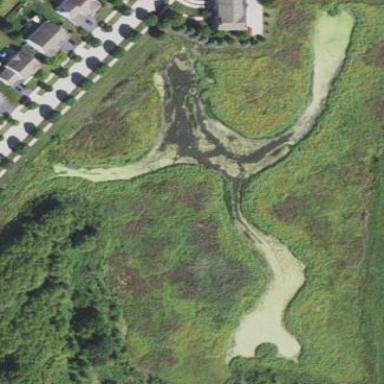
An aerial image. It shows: Detention basin filled with water.